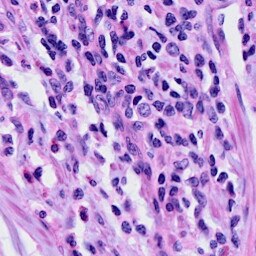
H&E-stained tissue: Cervix